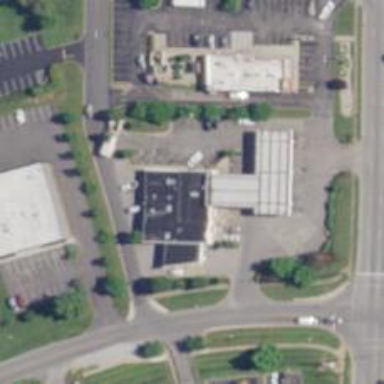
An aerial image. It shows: Convenience shop.